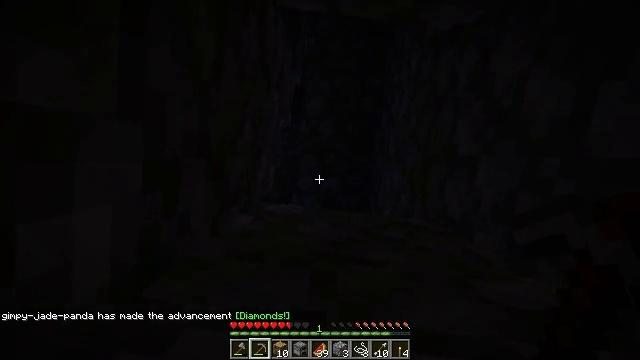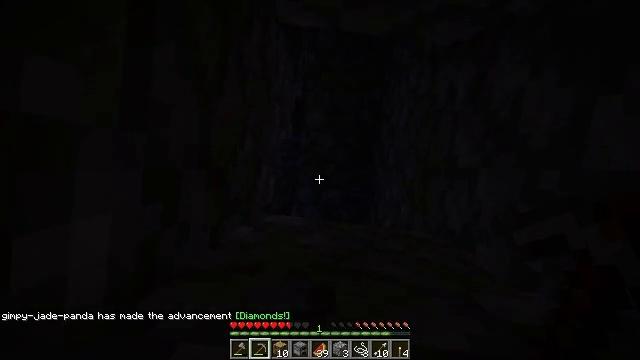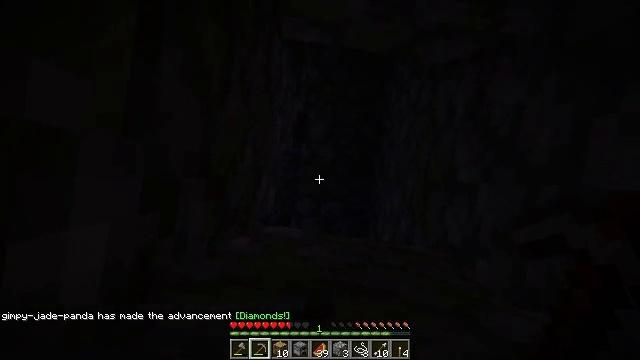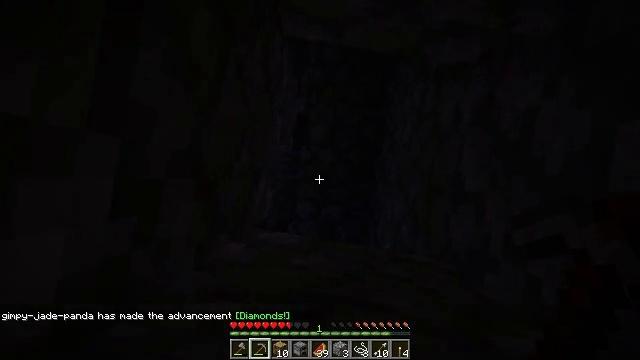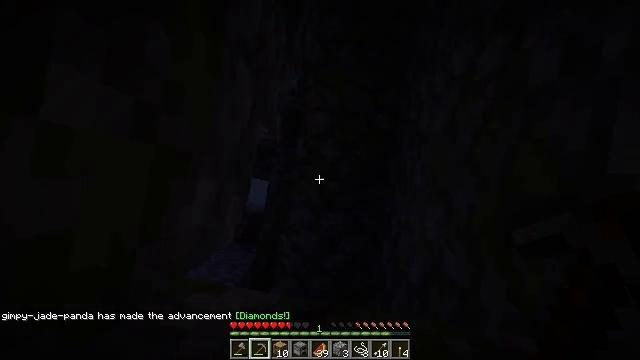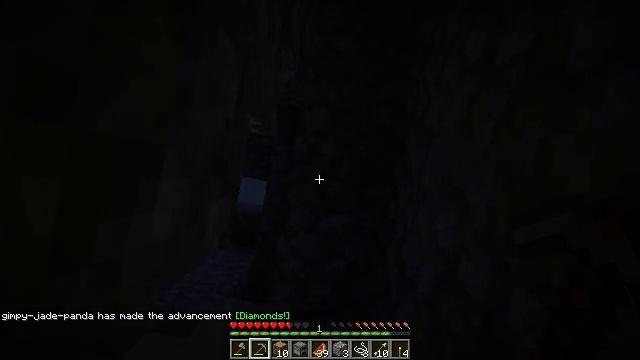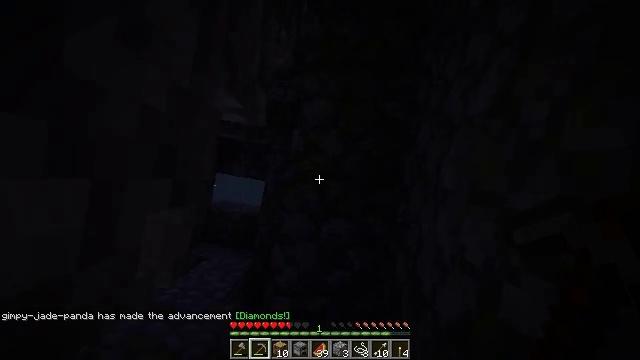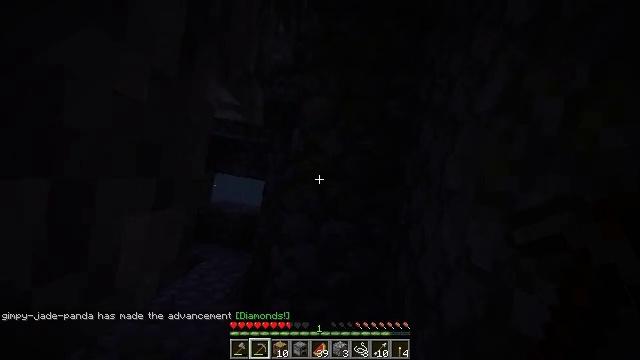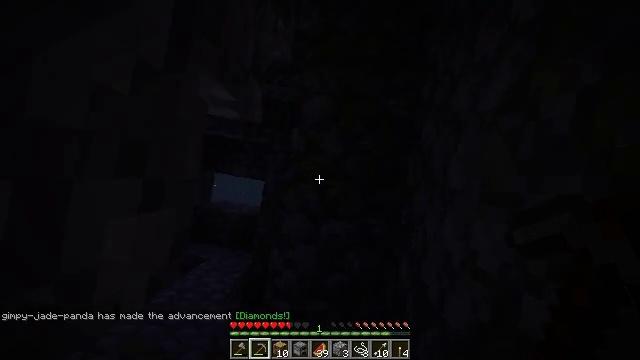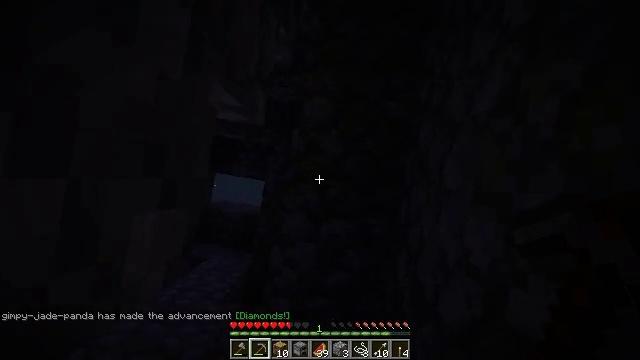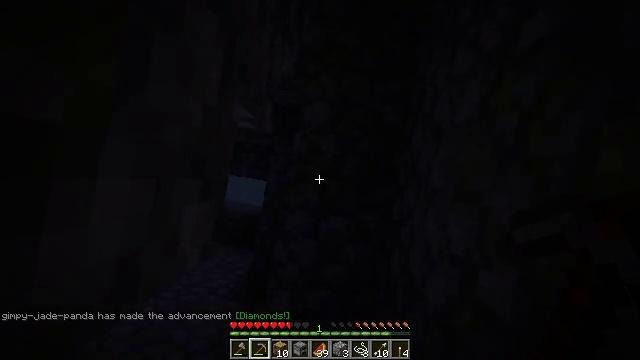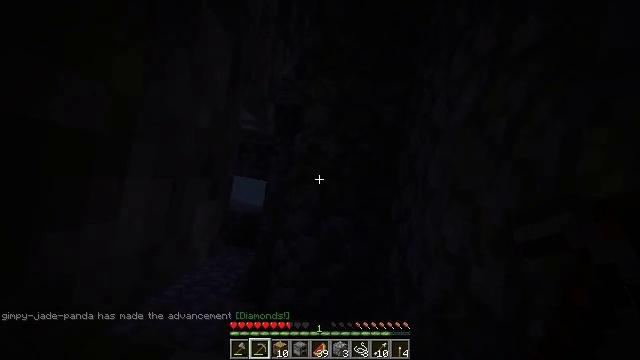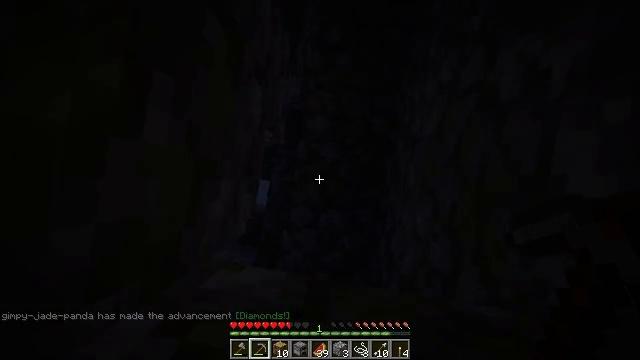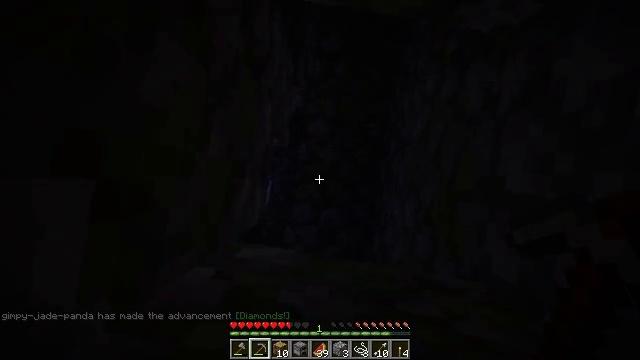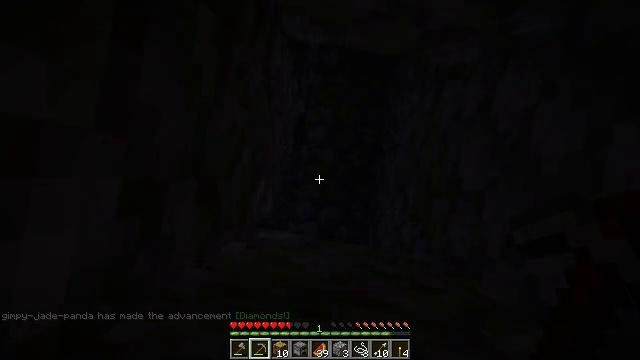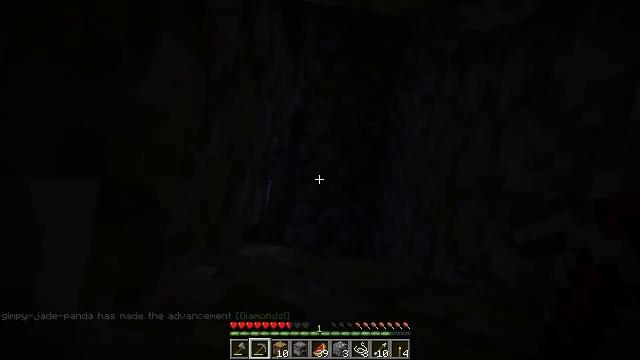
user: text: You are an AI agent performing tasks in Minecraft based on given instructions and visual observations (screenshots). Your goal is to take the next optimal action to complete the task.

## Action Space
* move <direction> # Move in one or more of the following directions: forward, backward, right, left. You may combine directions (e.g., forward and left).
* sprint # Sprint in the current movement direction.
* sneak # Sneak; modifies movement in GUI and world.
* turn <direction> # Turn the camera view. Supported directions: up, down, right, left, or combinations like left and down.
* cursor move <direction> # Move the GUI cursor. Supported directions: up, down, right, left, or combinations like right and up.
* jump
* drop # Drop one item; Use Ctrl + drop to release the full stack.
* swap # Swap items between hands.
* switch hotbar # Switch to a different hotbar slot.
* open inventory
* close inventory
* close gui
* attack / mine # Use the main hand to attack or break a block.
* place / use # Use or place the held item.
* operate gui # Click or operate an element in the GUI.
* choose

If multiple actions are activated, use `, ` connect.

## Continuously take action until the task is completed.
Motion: motion action
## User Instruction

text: Remove the sticky piston from its position.
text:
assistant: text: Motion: turn up
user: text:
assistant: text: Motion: turn right and up
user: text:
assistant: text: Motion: turn right and up, jump
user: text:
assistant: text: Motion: jump
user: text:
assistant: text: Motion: jump
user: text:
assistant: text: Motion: jump
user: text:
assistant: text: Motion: jump
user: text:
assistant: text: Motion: jump
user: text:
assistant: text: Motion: jump
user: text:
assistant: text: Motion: jump
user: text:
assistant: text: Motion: jump
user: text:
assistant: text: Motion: jump
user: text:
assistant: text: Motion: jump
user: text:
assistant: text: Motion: jump
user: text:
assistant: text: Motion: jump
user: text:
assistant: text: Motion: turn left, jump
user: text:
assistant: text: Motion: jump
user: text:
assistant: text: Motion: turn left and down, jump
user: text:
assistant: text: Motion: turn left and down, jump
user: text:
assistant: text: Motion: turn left and down, jump
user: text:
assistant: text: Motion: turn left and down, jump
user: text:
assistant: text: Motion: turn left and down, jump
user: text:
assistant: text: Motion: turn left and down, jump
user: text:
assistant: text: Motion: turn left and down, jump
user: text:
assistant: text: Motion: turn left and down, jump
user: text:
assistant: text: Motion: turn left and down, jump
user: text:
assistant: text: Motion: turn left and down, jump
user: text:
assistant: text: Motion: turn left and down, jump
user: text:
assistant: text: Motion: turn left, jump
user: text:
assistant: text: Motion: jump